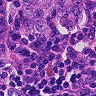
Metastatic tissue present: yes